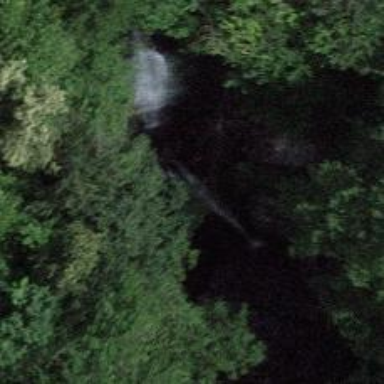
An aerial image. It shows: Beautiful waterfall in nature.